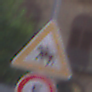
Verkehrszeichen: ReiterRechts
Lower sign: Geschwindigkeit5
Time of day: SunriseSunset
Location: Outdoor (Urban)
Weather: PartlyCloudy
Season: NotSpecified
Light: Natural